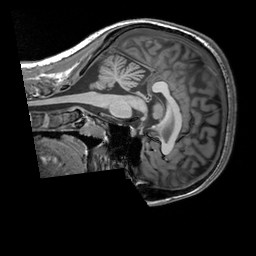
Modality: T1w
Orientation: sagittal
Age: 20
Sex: female
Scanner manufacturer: siemens
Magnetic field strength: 3 T
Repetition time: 2.3 s
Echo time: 0.00303 s